Field crop: maize
Growth stage: 2
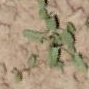
Species: convolvulus